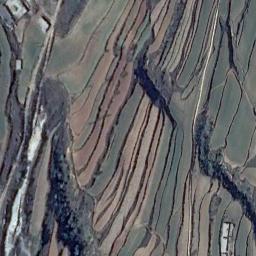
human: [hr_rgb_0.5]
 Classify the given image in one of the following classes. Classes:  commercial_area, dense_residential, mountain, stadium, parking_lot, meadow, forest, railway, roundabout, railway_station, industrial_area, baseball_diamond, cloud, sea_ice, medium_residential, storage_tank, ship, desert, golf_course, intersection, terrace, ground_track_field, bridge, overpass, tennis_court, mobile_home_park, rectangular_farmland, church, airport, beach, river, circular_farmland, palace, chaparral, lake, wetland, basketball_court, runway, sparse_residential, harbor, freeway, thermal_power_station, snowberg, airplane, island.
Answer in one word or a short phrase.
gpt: terrace